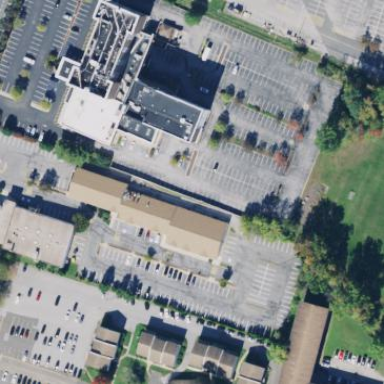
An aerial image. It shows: Parking area.